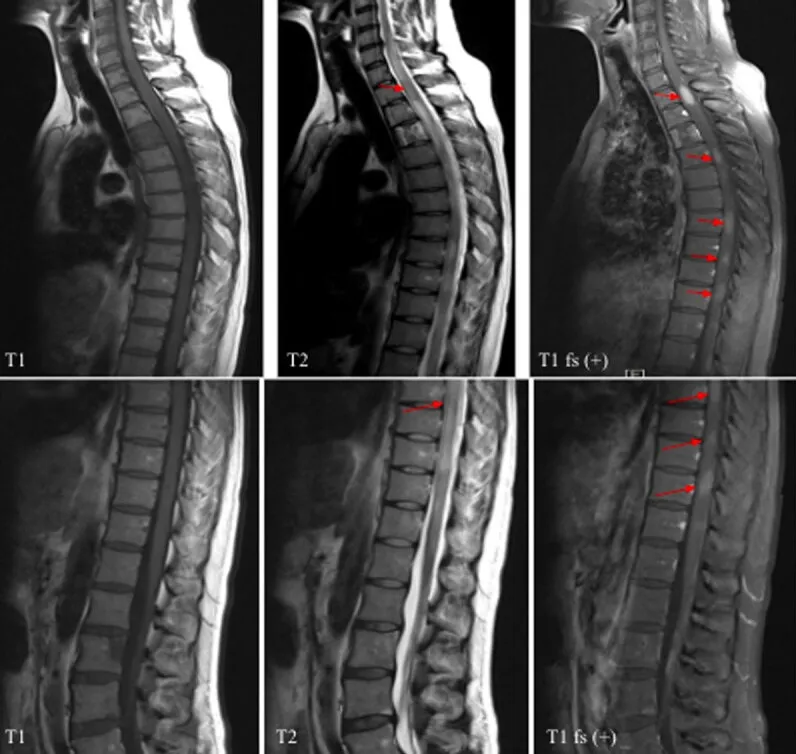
Pre- and post-contrast MRI: Multiple enhancing spinal cord lesions with isointense on T1WI and iso/hyperintense on T2WI (arrows).
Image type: radiology (mri)